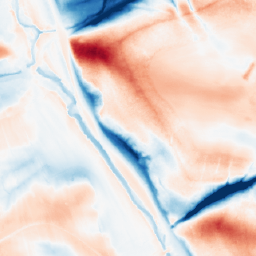
Category: classical
Decomposition family: gaussian_anisotropic
Decomposition parameters: sigma_x: 2
sigma_y: 20
Upsampling method: nearest
Upsampling parameters: scale: 2
Upsampling scale: 2